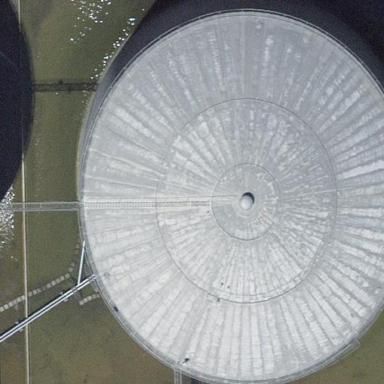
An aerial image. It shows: Storage tank with man-made structure.